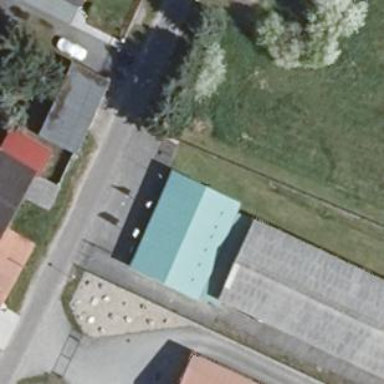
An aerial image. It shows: Gabled building designed with the roof oriented along features shooting sports center on the leisure land.